Question: here is my code:
'''
<div class="row"style="">
<div class="panel panel-success col-sm-3" style="background-color: #d16b55; ">
<div class="panel-body" style="height: 1000px; margin-left: 50px;overflow: hidden !important;">
<img class="card-img-top" src="movie_poster/sonic-the-hedgehog.jpg " alt="Card image" style="height:370px;width:100%;margin-top:15px;position: absolute;left: 50px;overflow: visible;">
</div>
</div>
<div class="panel panel-success col-sm-9 " style="background-color: #ffe2db;"><div class="panel-body"></div></div>
</div>
'''

Please check this image
I am 100% sure that half the image is hidden behind the second div. I can see it when removing the second div.
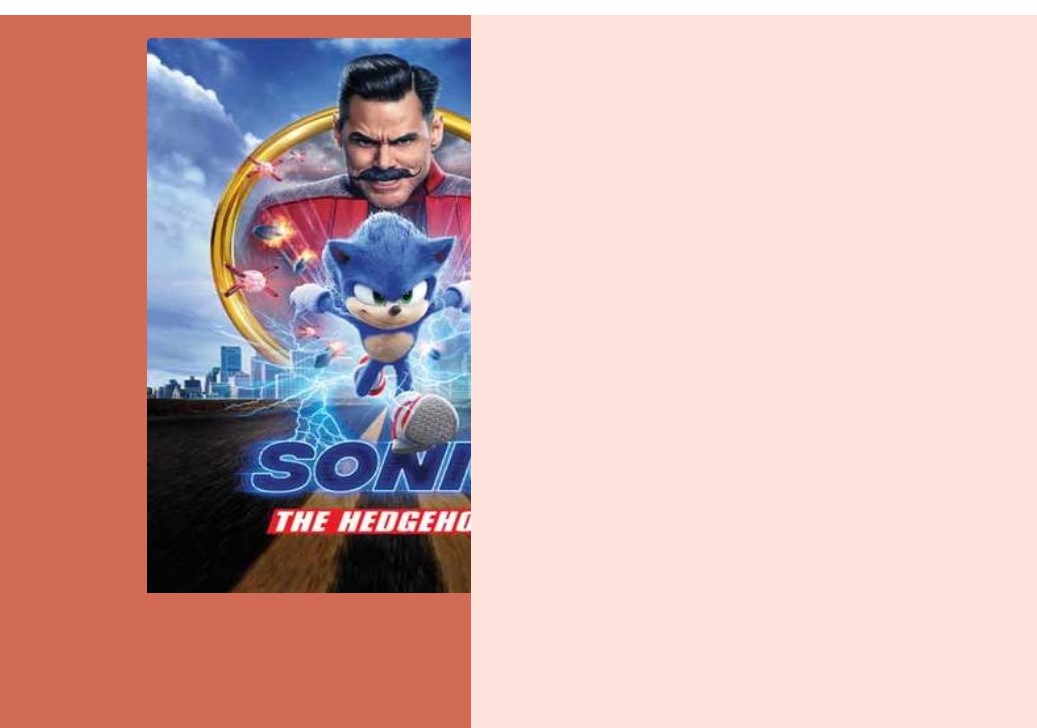
Answer: <URL>
the code:
'''
<div class="row"style="margin-top: 10px;">
<div class="panel panel-success col-sm-3" style="background-color: #d16b55; ">
<div class="panel-body" style="height: 1000px; margin-left: 50px;overflow: hidden !important;">
</div>
</div>
<div class="panel panel-success col-sm-9 " style="background-color: #ffe2db;"><div class="panel-body"></div></div>
<img class="card-img-top col-sm-3" src="movie_poster/sonic-the-hedgehog.jpg " alt="Card image" style="height:370px;width:100%;margin-top:15px;position: absolute;left: 100px;">
</div>
'''